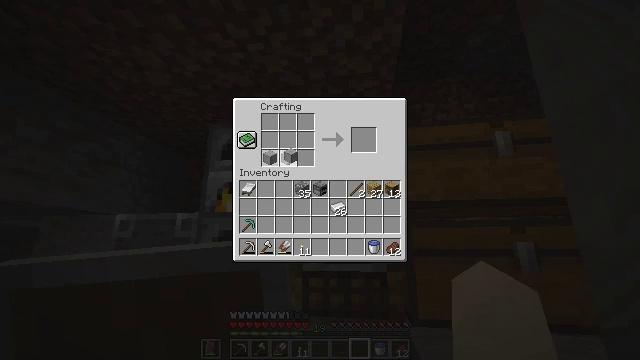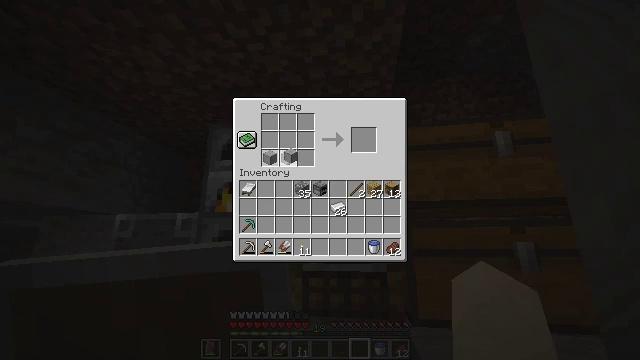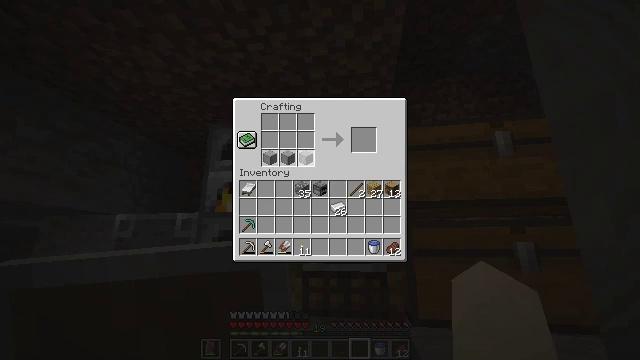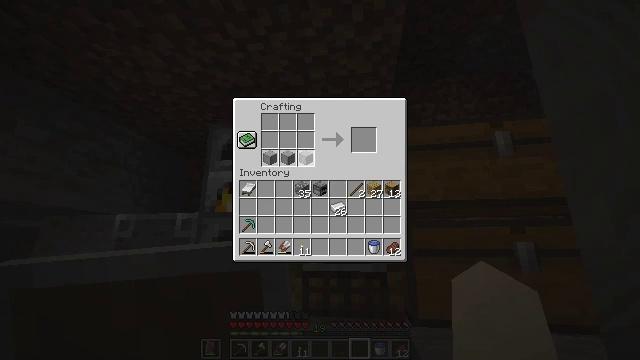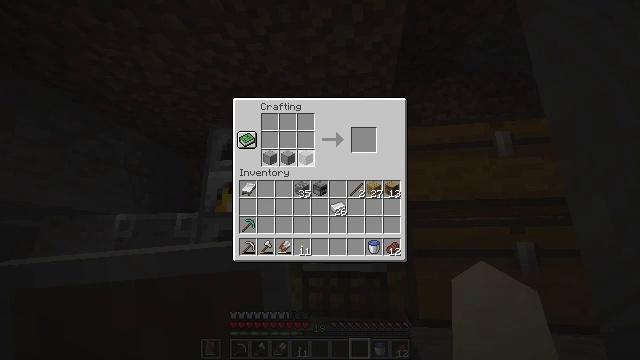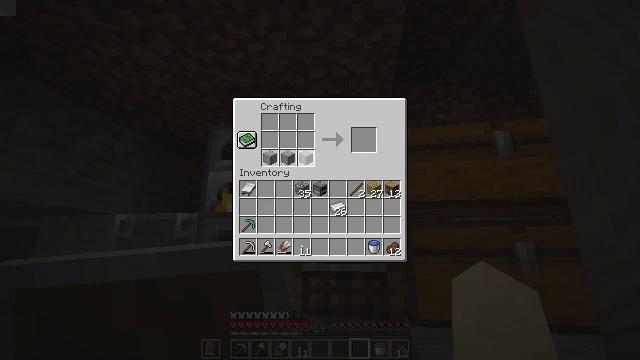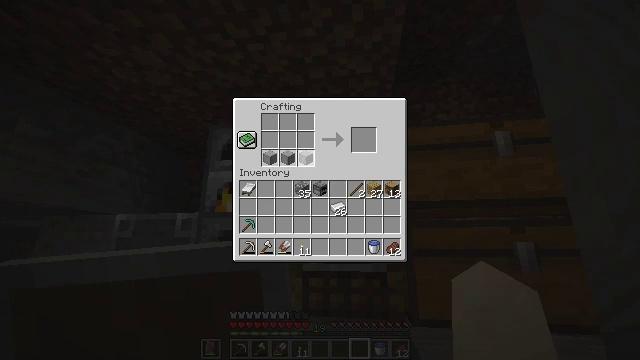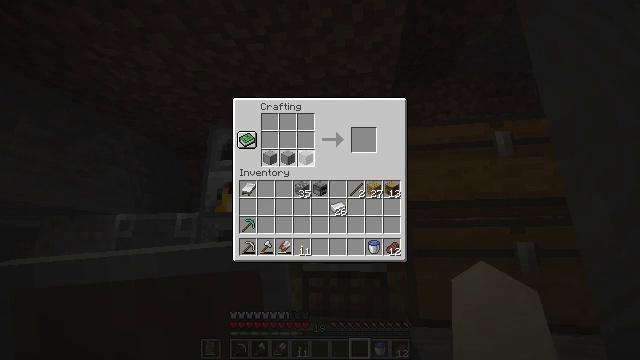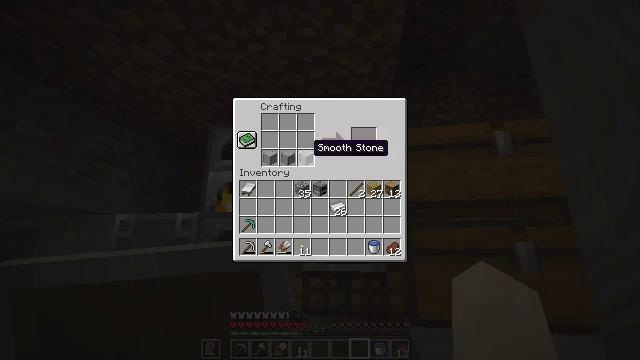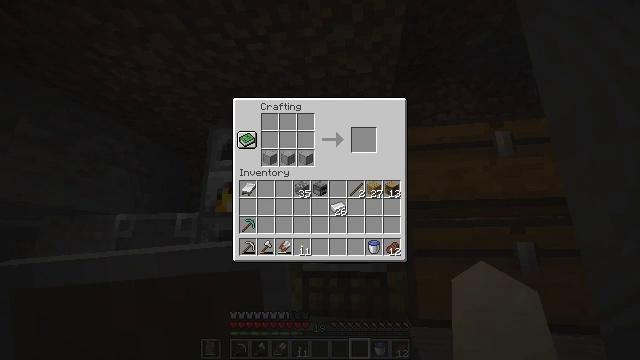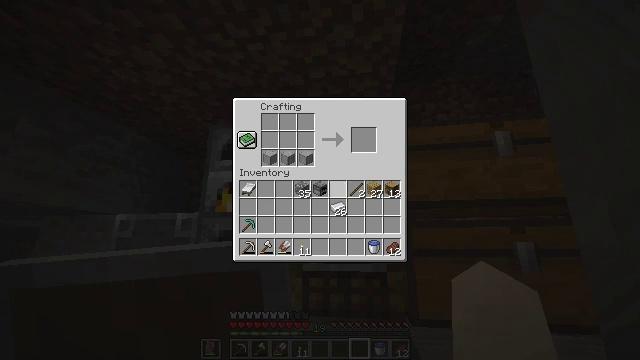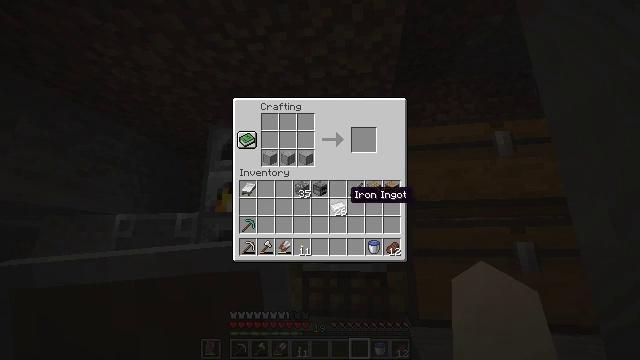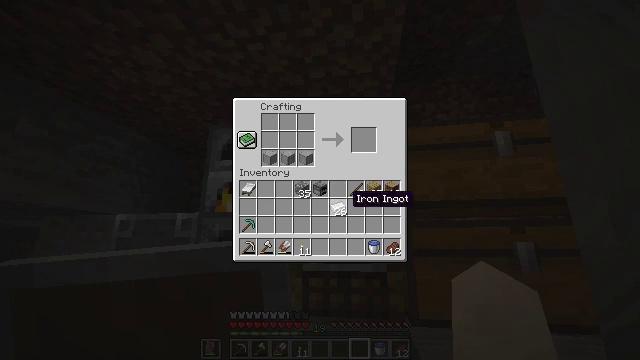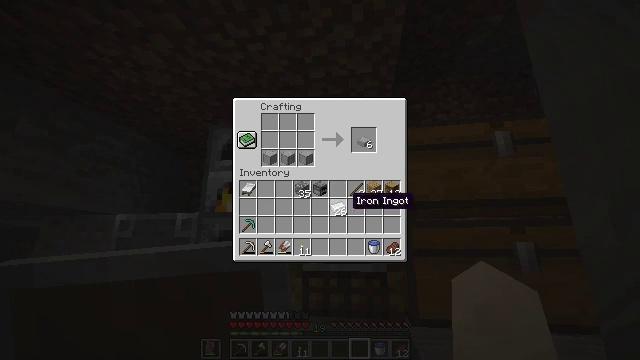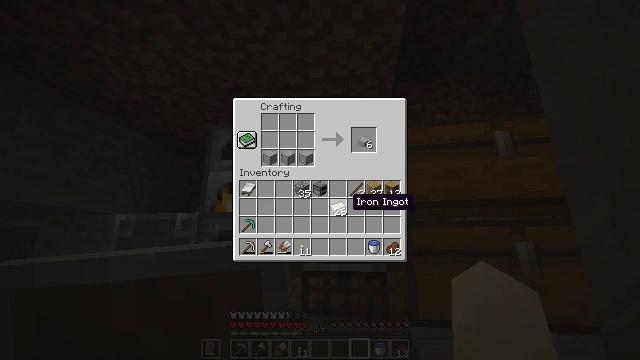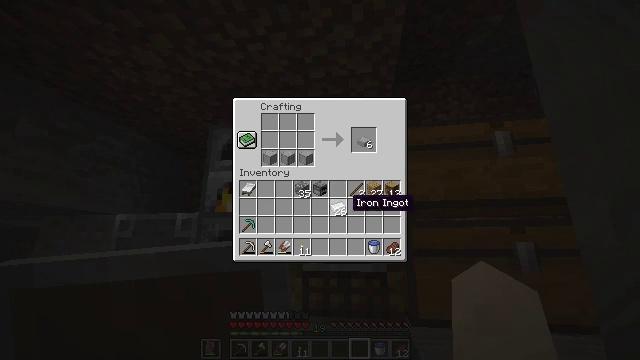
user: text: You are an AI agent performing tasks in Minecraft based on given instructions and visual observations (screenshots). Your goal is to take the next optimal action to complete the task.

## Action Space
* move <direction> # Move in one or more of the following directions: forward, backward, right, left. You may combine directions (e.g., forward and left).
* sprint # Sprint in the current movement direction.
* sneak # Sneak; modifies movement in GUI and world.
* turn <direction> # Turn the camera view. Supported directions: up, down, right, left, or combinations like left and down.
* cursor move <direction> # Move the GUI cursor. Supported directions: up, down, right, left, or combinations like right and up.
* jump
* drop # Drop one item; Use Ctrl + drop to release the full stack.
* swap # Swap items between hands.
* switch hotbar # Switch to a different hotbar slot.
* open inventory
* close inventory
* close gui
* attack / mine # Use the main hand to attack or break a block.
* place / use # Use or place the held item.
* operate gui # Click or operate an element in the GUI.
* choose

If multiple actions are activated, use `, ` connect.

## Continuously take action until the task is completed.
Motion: motion action
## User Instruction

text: Create a blast furnace using the required materials.
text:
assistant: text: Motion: choose
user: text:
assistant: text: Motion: cursor move right, choose
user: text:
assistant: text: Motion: choose
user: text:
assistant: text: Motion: choose
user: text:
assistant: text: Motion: choose
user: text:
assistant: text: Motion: choose
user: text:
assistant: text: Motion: choose
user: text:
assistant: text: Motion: no_op
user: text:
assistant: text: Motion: cursor move right and down
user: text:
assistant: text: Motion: cursor move right and down
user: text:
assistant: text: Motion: cursor move right and down
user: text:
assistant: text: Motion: no_op
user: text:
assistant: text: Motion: no_op
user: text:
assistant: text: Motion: no_op
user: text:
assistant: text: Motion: no_op
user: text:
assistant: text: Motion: operate gui
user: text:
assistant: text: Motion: operate gui
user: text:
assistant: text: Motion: cursor move left and up
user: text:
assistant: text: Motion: cursor move left and up
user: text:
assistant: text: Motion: cursor move left and up
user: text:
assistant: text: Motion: no_op
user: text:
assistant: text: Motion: no_op
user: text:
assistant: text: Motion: cursor move left
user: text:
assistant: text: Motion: no_op
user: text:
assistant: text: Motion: no_op
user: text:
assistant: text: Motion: no_op
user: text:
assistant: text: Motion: no_op
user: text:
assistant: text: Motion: choose
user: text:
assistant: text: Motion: choose
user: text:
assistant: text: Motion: choose